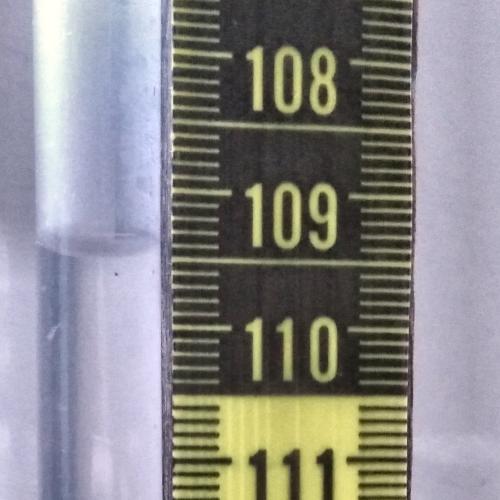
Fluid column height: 109.4 cm